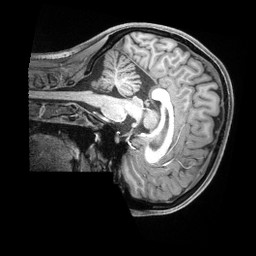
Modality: T1w
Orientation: sagittal
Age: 20
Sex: female
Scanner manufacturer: siemens
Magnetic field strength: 3 T
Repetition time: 2.4 s
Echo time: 0.00226 s